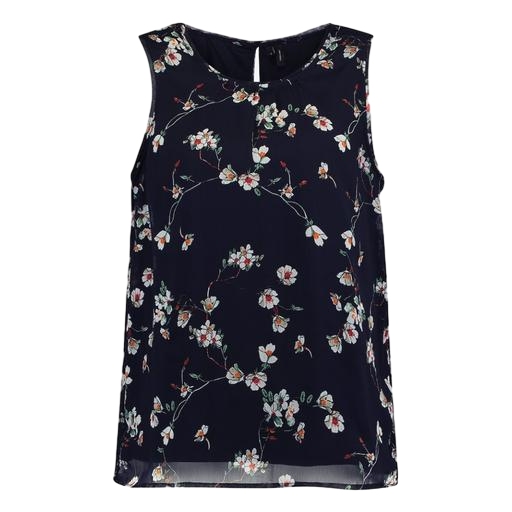
blue billie blossom petite navy floral shell top, floral print tank top, blue sleeveless floral-print shirt, white background